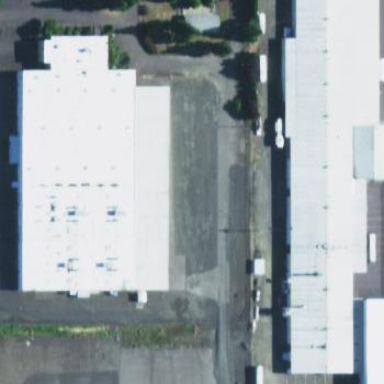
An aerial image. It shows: Industrial building.